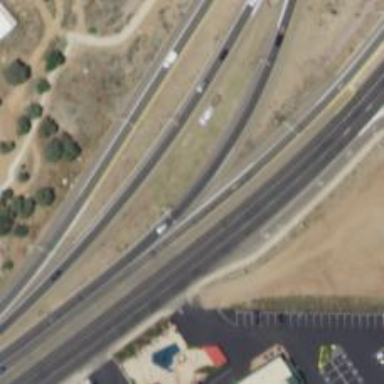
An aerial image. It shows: Primary link highway.